Field crop: tomato
Growth stage: 2
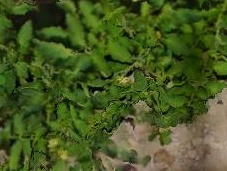
Species: tomato